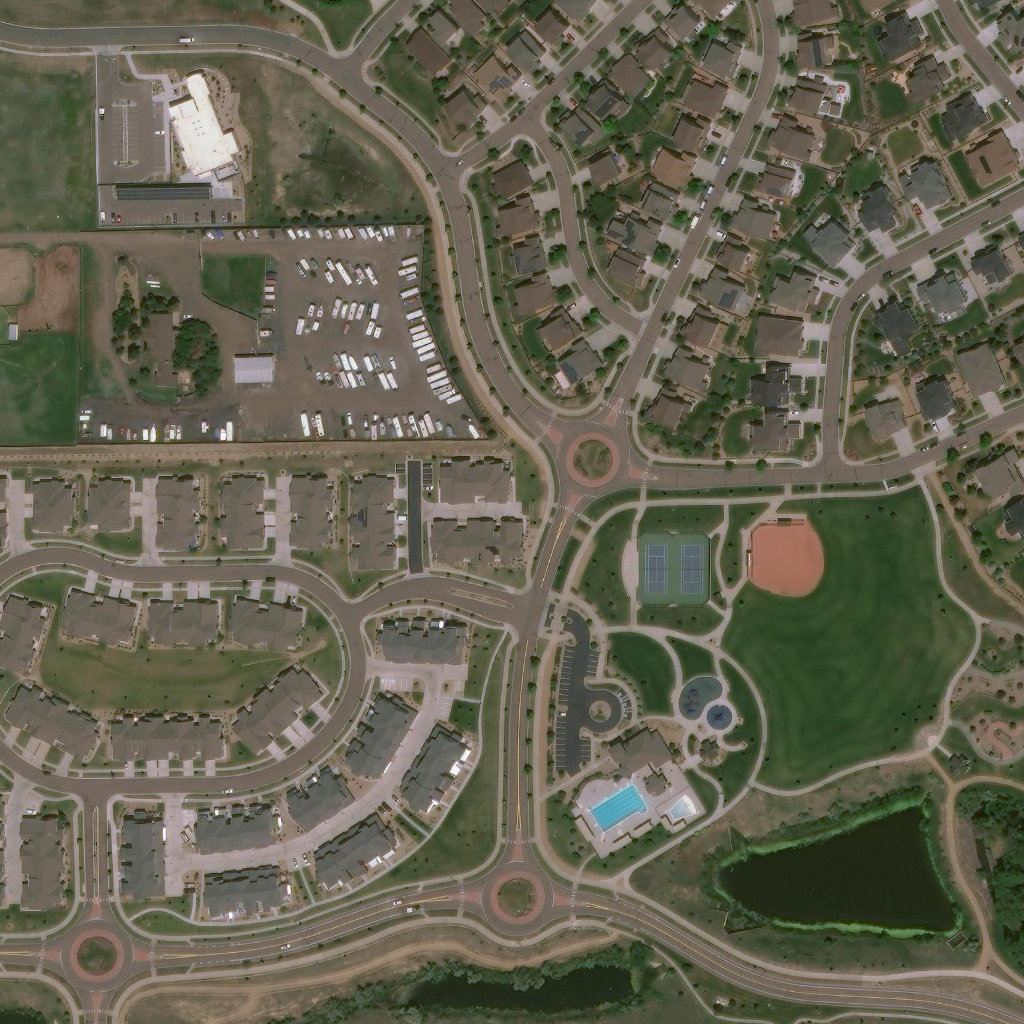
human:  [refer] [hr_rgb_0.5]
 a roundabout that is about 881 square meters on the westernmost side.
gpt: <box>[[4, 88, 13, 97, 0]]</box>

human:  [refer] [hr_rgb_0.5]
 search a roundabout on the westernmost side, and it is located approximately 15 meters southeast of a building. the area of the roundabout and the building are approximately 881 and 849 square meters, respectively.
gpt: <box>[[4, 88, 13, 97, 0]]</box>

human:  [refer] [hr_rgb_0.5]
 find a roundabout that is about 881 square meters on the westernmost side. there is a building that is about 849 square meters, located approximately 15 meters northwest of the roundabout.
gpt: <box>[[4, 88, 13, 97, 0]]</box>